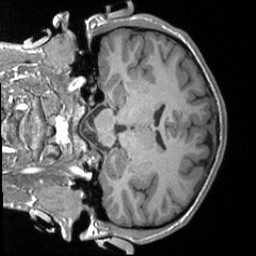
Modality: T1w
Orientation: coronal